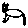
Label: cat